Question: Below is the code i am using for one of my mvc views, within the mentioned if condition, html code is not recognized.
'''
<table class="table">
<tr class="row h4">
<td>Task</td>
<td>Parameter</td>
<td>Active</td>
<td><input type="button" class="btn btn-default" value="Add Mapping" /></td>
</tr>
@foreach (OrderTypeTaskParameterMapping mapping in Model.OrderTypeTaskParameterMappings)
{
<tr class="row">
<td>
<select class="form-control">
@foreach (Task task in Model.Tasks)
{
<option value="@task.Id"
@if (mapping.TaskId == task.Id)
{
selected="selected" **doesn't work**
}
>@task.Name</option>
}
</select>
</td>
<td>
<select class="form-control">
@foreach (Parameter p in Model.Parameters)
{
<option>@p.Name</option>
}
</select>
</td>
<td>
@if (mapping.Active)
{
<input type="button" class="btn btn-info" value="Active" />
}
else
{
<input type="button" class="btn btn-danger" value="InActive" />
}
</td>
<td><input type="button" class="btn btn-info" value="Save" /></td>
</tr>
}
</table>
'''
On executing the above code i get an error :

What could be the reason? I thought this should have worked. Am i missing something here?
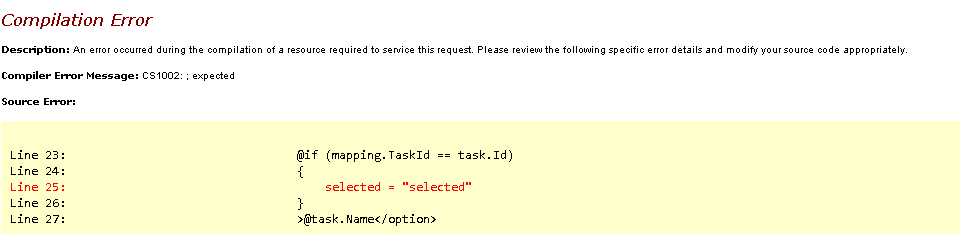
Answer: I think it also works using conditional attributes:
'''
<option value="@task.Id" selected="@(mapping.TaskId == task.Id)">
'''
If the expression evaluates to 'false', then Razor will not output the 'selected' attribute.
<URL>
About the original question, I believe the problem is related to how Razor tells HTML from C# blocks. On your code, you are not closing the 'option' tag. You're trying to open it, write (or not) the 'selected' attribute using a code block and then close it.
Inside the code block, Razor's expecting a line of code or a new HTML tag. As it's not an HTML tag (no angle bracket) it tries to interpret it as C#, hence the 'missing ;' message.
That's why the '<tr>' and '<td>' tags inside the parent '@foreach(){}}' are working: because they can be interpreted as new HTML blocks.